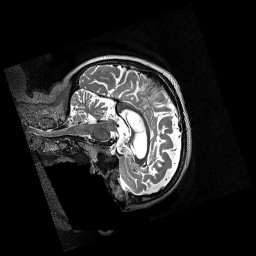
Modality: T2w
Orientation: sagittal
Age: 79
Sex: female
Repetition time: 3.2 s
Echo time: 0.563 s